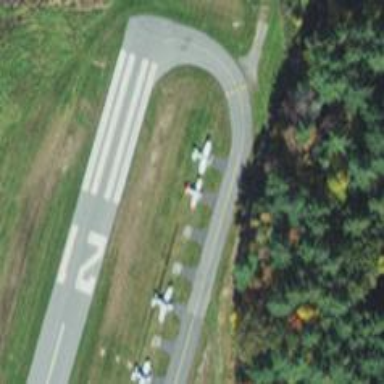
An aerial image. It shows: Image of taxiway at airport.